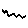
Label: zigzag